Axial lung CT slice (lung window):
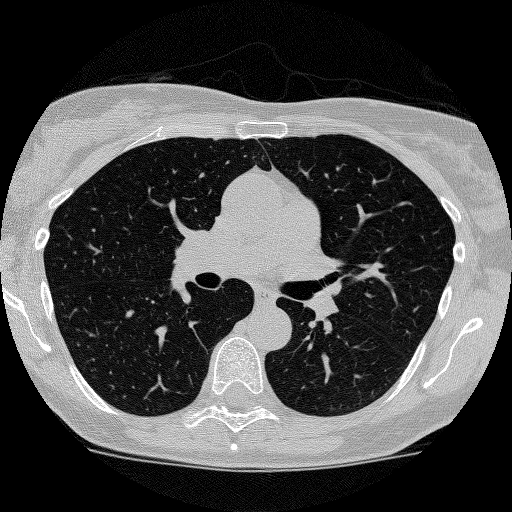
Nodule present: no